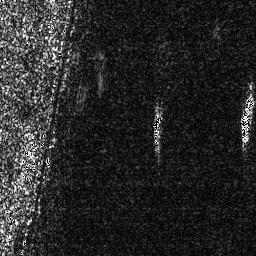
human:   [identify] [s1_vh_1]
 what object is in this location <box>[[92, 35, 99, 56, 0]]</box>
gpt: <ref>1 medium ship at the right</ref>